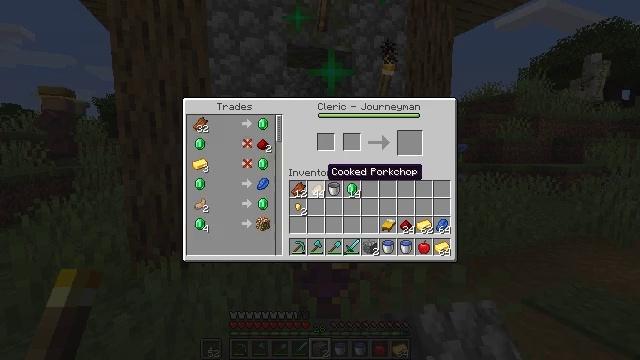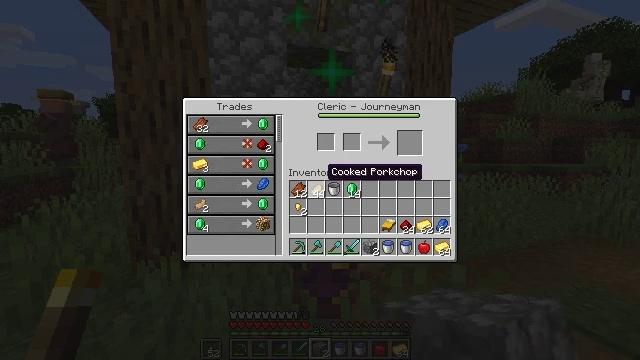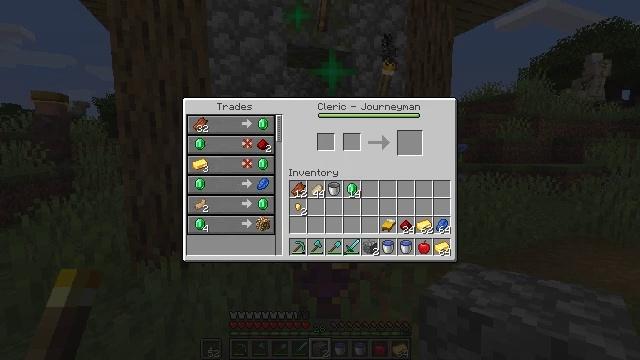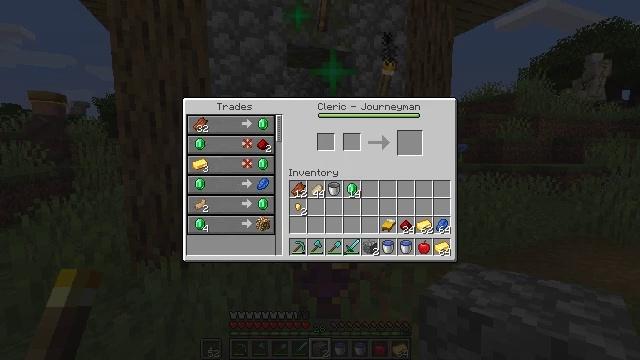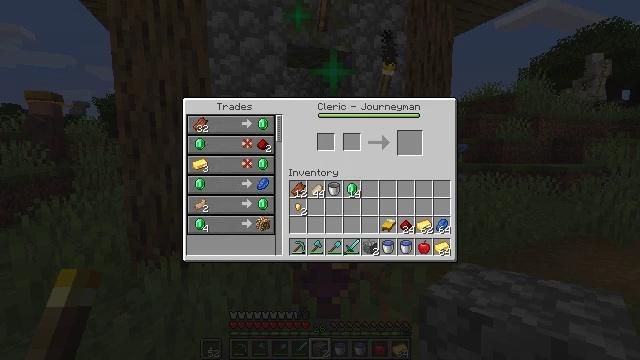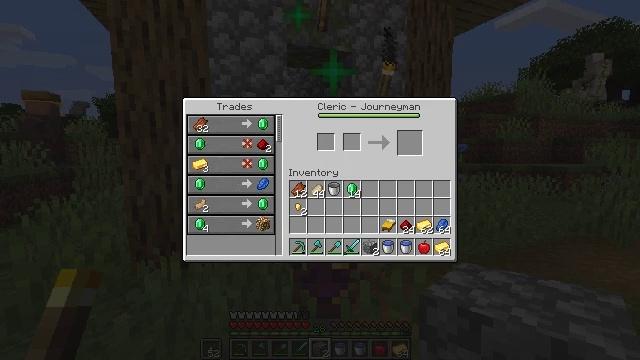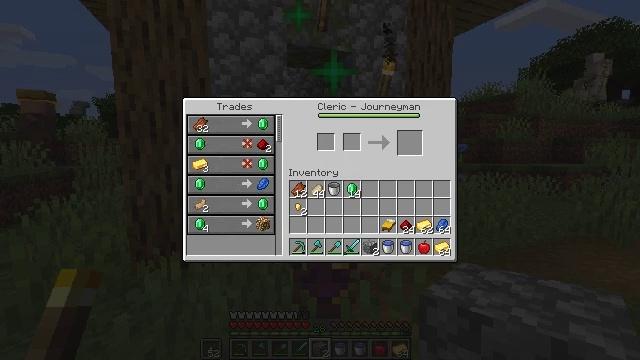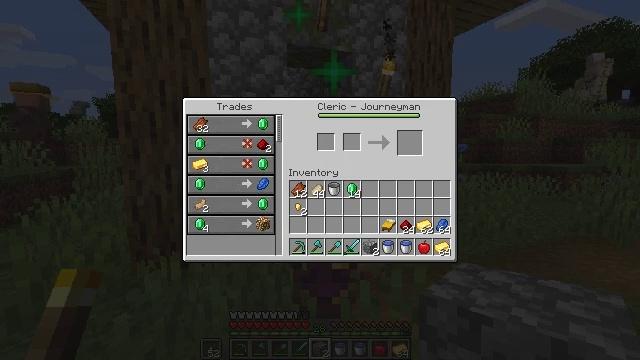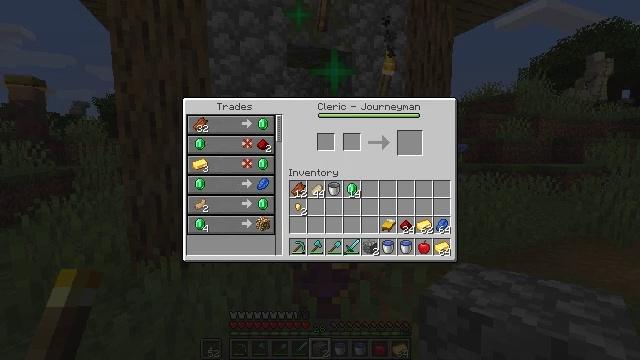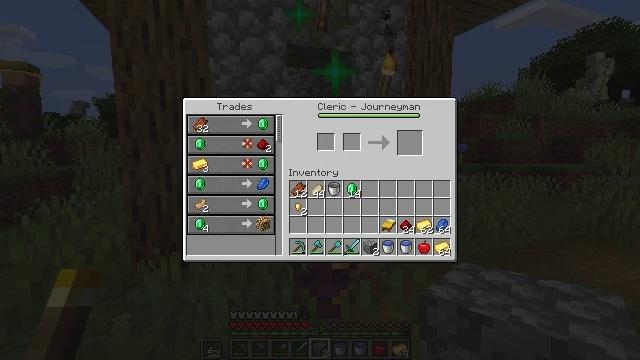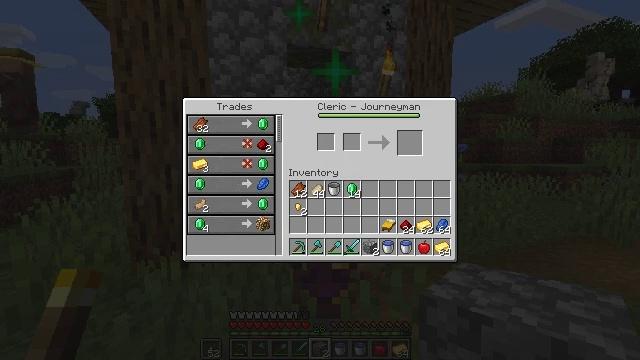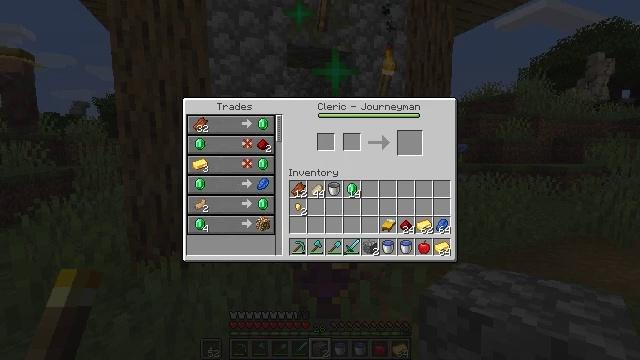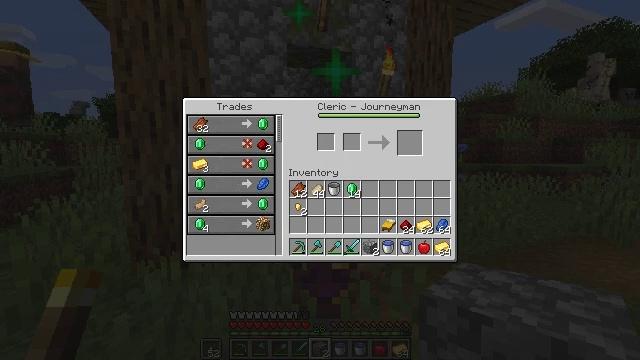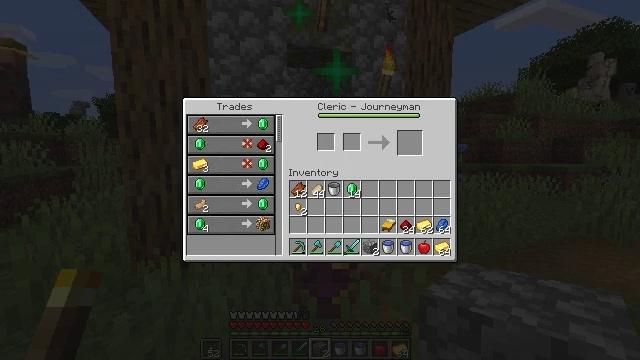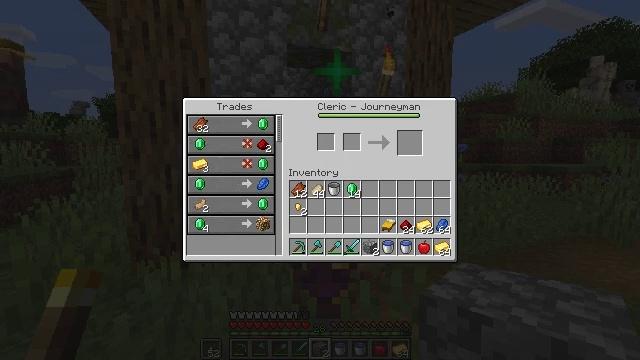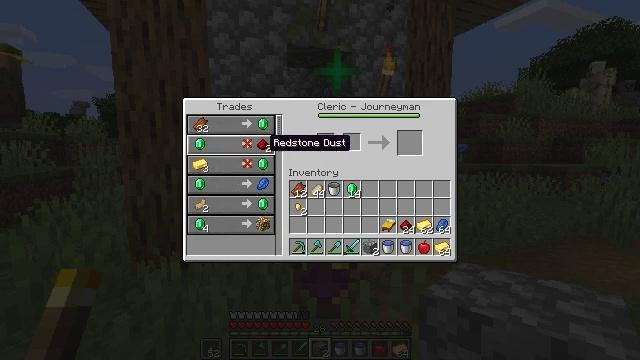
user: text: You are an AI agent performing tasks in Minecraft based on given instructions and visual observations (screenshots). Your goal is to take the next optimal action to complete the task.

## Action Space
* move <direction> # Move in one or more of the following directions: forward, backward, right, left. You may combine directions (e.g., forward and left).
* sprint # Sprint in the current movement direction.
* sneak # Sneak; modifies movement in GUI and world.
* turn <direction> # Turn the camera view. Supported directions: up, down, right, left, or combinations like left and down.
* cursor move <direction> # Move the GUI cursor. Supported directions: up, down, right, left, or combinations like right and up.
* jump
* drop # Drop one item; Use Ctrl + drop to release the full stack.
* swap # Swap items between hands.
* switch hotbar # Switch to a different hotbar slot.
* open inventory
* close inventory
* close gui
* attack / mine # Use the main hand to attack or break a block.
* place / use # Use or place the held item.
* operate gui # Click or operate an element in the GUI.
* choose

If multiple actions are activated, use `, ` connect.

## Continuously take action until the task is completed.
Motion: motion action
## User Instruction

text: Make lapis lazuli with materials via the crafting table.
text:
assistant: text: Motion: no_op
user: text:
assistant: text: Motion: no_op
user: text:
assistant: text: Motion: cursor move up
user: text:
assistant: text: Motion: no_op
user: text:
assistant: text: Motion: no_op
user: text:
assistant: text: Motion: no_op
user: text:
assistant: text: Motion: no_op
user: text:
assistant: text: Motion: no_op
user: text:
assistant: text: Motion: no_op
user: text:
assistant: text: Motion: no_op
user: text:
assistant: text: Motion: cursor move left
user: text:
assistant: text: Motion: cursor move left
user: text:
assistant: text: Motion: cursor move left
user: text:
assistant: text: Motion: no_op
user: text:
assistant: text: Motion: cursor move left and up
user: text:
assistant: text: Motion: cursor move up
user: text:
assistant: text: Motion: no_op
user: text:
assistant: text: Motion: no_op
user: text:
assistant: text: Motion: no_op
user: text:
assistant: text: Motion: cursor move down
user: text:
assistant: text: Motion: cursor move down
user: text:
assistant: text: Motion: cursor move down
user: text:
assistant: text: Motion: no_op
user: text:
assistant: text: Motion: no_op
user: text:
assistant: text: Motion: cursor move down
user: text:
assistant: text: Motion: no_op
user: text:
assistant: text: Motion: no_op
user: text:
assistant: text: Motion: no_op
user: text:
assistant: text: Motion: no_op
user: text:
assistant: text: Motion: no_op